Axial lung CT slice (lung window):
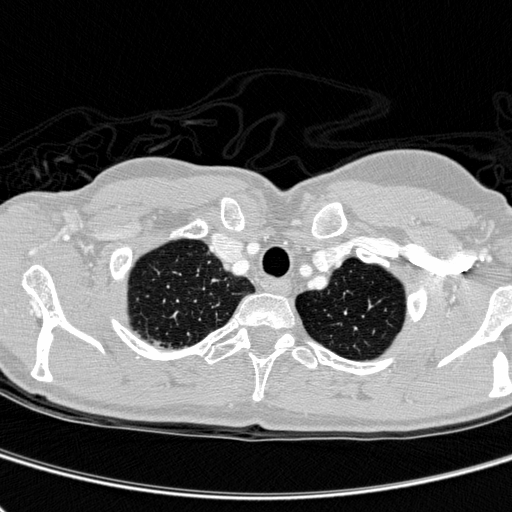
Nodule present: no